Field crop: maize
Growth stage: 2
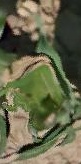
Species: maize